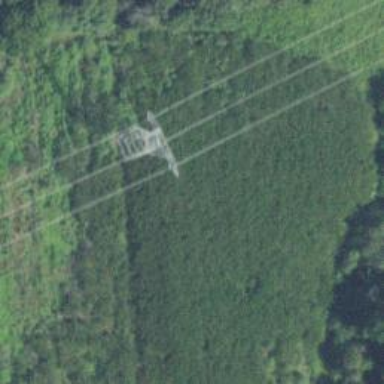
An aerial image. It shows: Power tower.